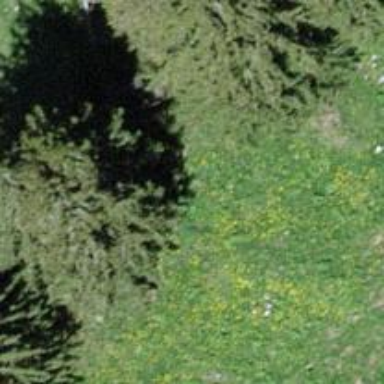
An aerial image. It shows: Needle-leaved tree in natural setting.